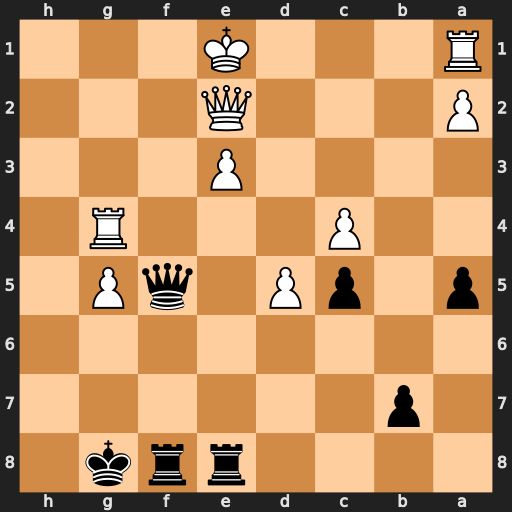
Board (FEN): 4rrk1/1p6/8/p1pP1qP1/2P3R1/4P3/P3Q3/R3K3
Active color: b
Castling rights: Q
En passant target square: -
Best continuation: Rxe3 Qxe3 Qf1+ Kd2 Rf2+ Qxf2 Qxf2+